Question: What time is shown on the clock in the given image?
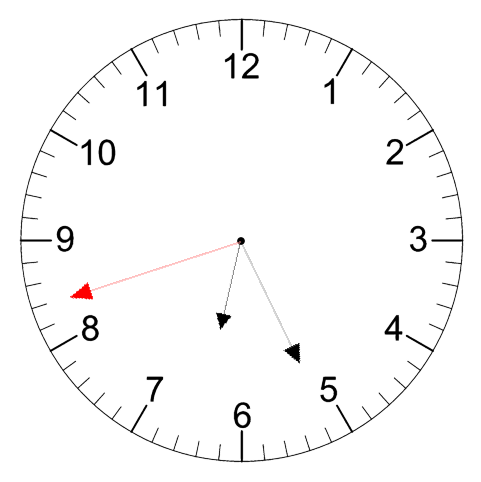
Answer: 06:25:42